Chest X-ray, PA view. Patient: 54 years old, sex M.
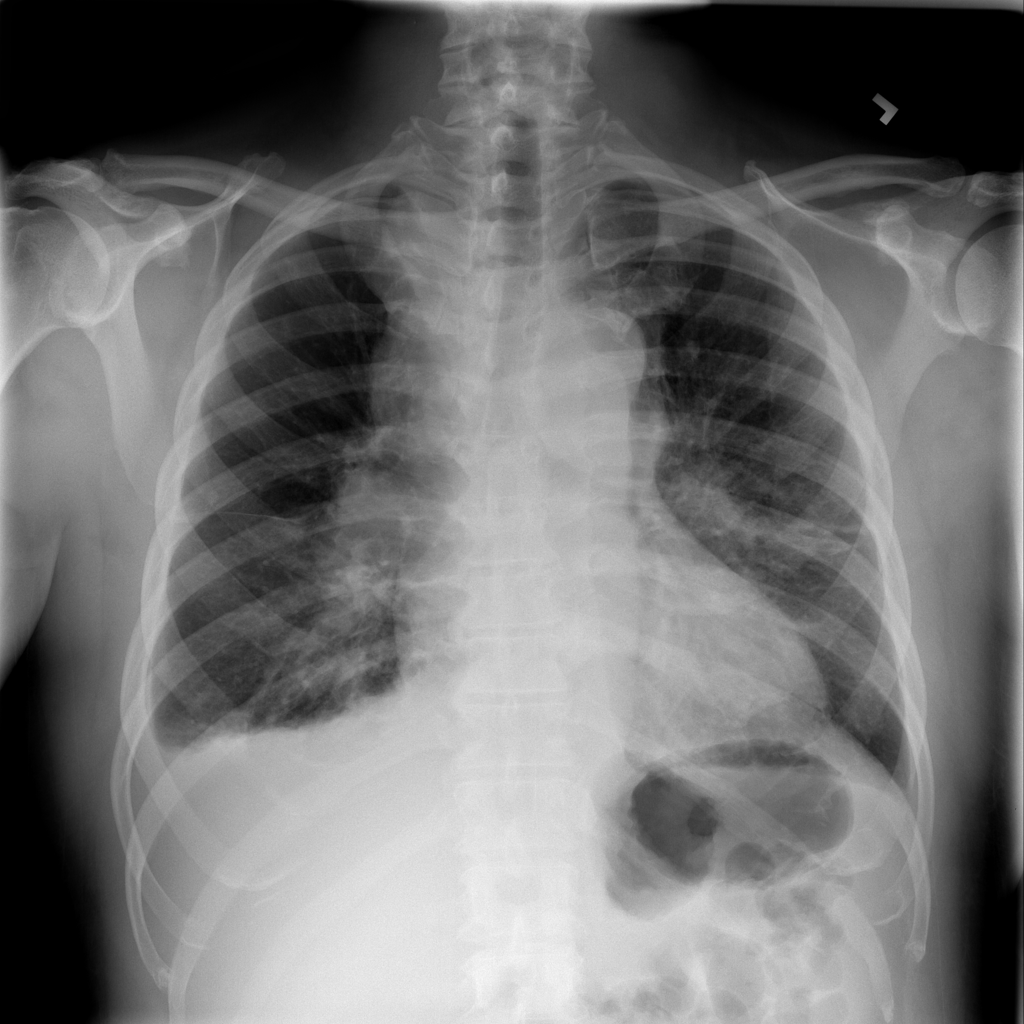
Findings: Effusion, Infiltration